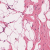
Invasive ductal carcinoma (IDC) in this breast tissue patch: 0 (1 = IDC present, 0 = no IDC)